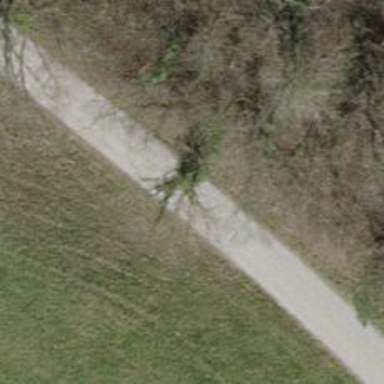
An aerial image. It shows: Compacted track with grade2 level.